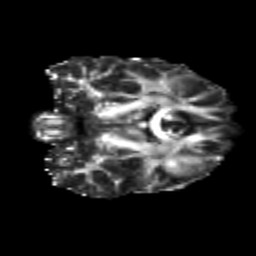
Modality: FA
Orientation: coronal
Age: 28
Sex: female
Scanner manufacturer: siemens
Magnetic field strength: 3 T
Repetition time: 3.5 s
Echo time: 0.113 s